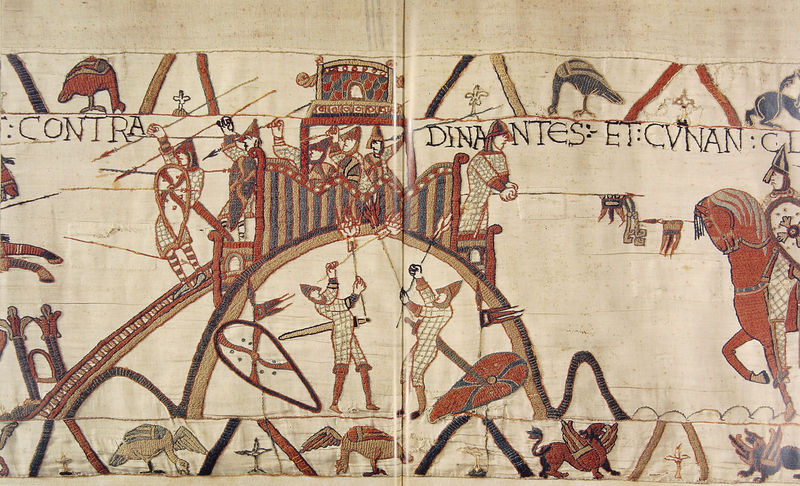
Titel: Teppich von Bayeux
Institution: Bayeux, Städtisches Museum
Schlagwörter: angriff, blau, feuer, kampf, kämpfer, mann, vogel, menschen, braun, frankreich, männer, schwarz, zeichnung, rot, tiere, tuch, muster, teppich, band, geschichte, historie, bild, vögel, brücke, gold, stickerei, stoff, personen, england, pferd, pferde, reiter, turm, schrift, fahne, figuren, krieg, schlacht, lanze, soldaten, schild, kreuz, schwert, text, waffen, helm, ritter, rüstung, wappen, kreuze, krieger, greif, lanzen, speer, speere, textil, pfeil, drache, pfeile, beschreibung, wikinger, wilhelm, latein, lateinisch, schilde, schuld, boge, fabeltier, chronik, belagerung, contra, schert, bayeux, teppich von bayeux, normannen, harold, teppichstickerei